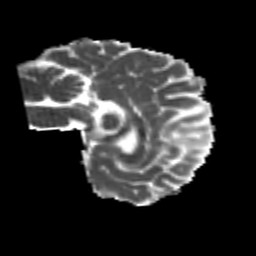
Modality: MD
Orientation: sagittal
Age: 25
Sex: female
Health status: healthy
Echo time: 0.074 s